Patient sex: M
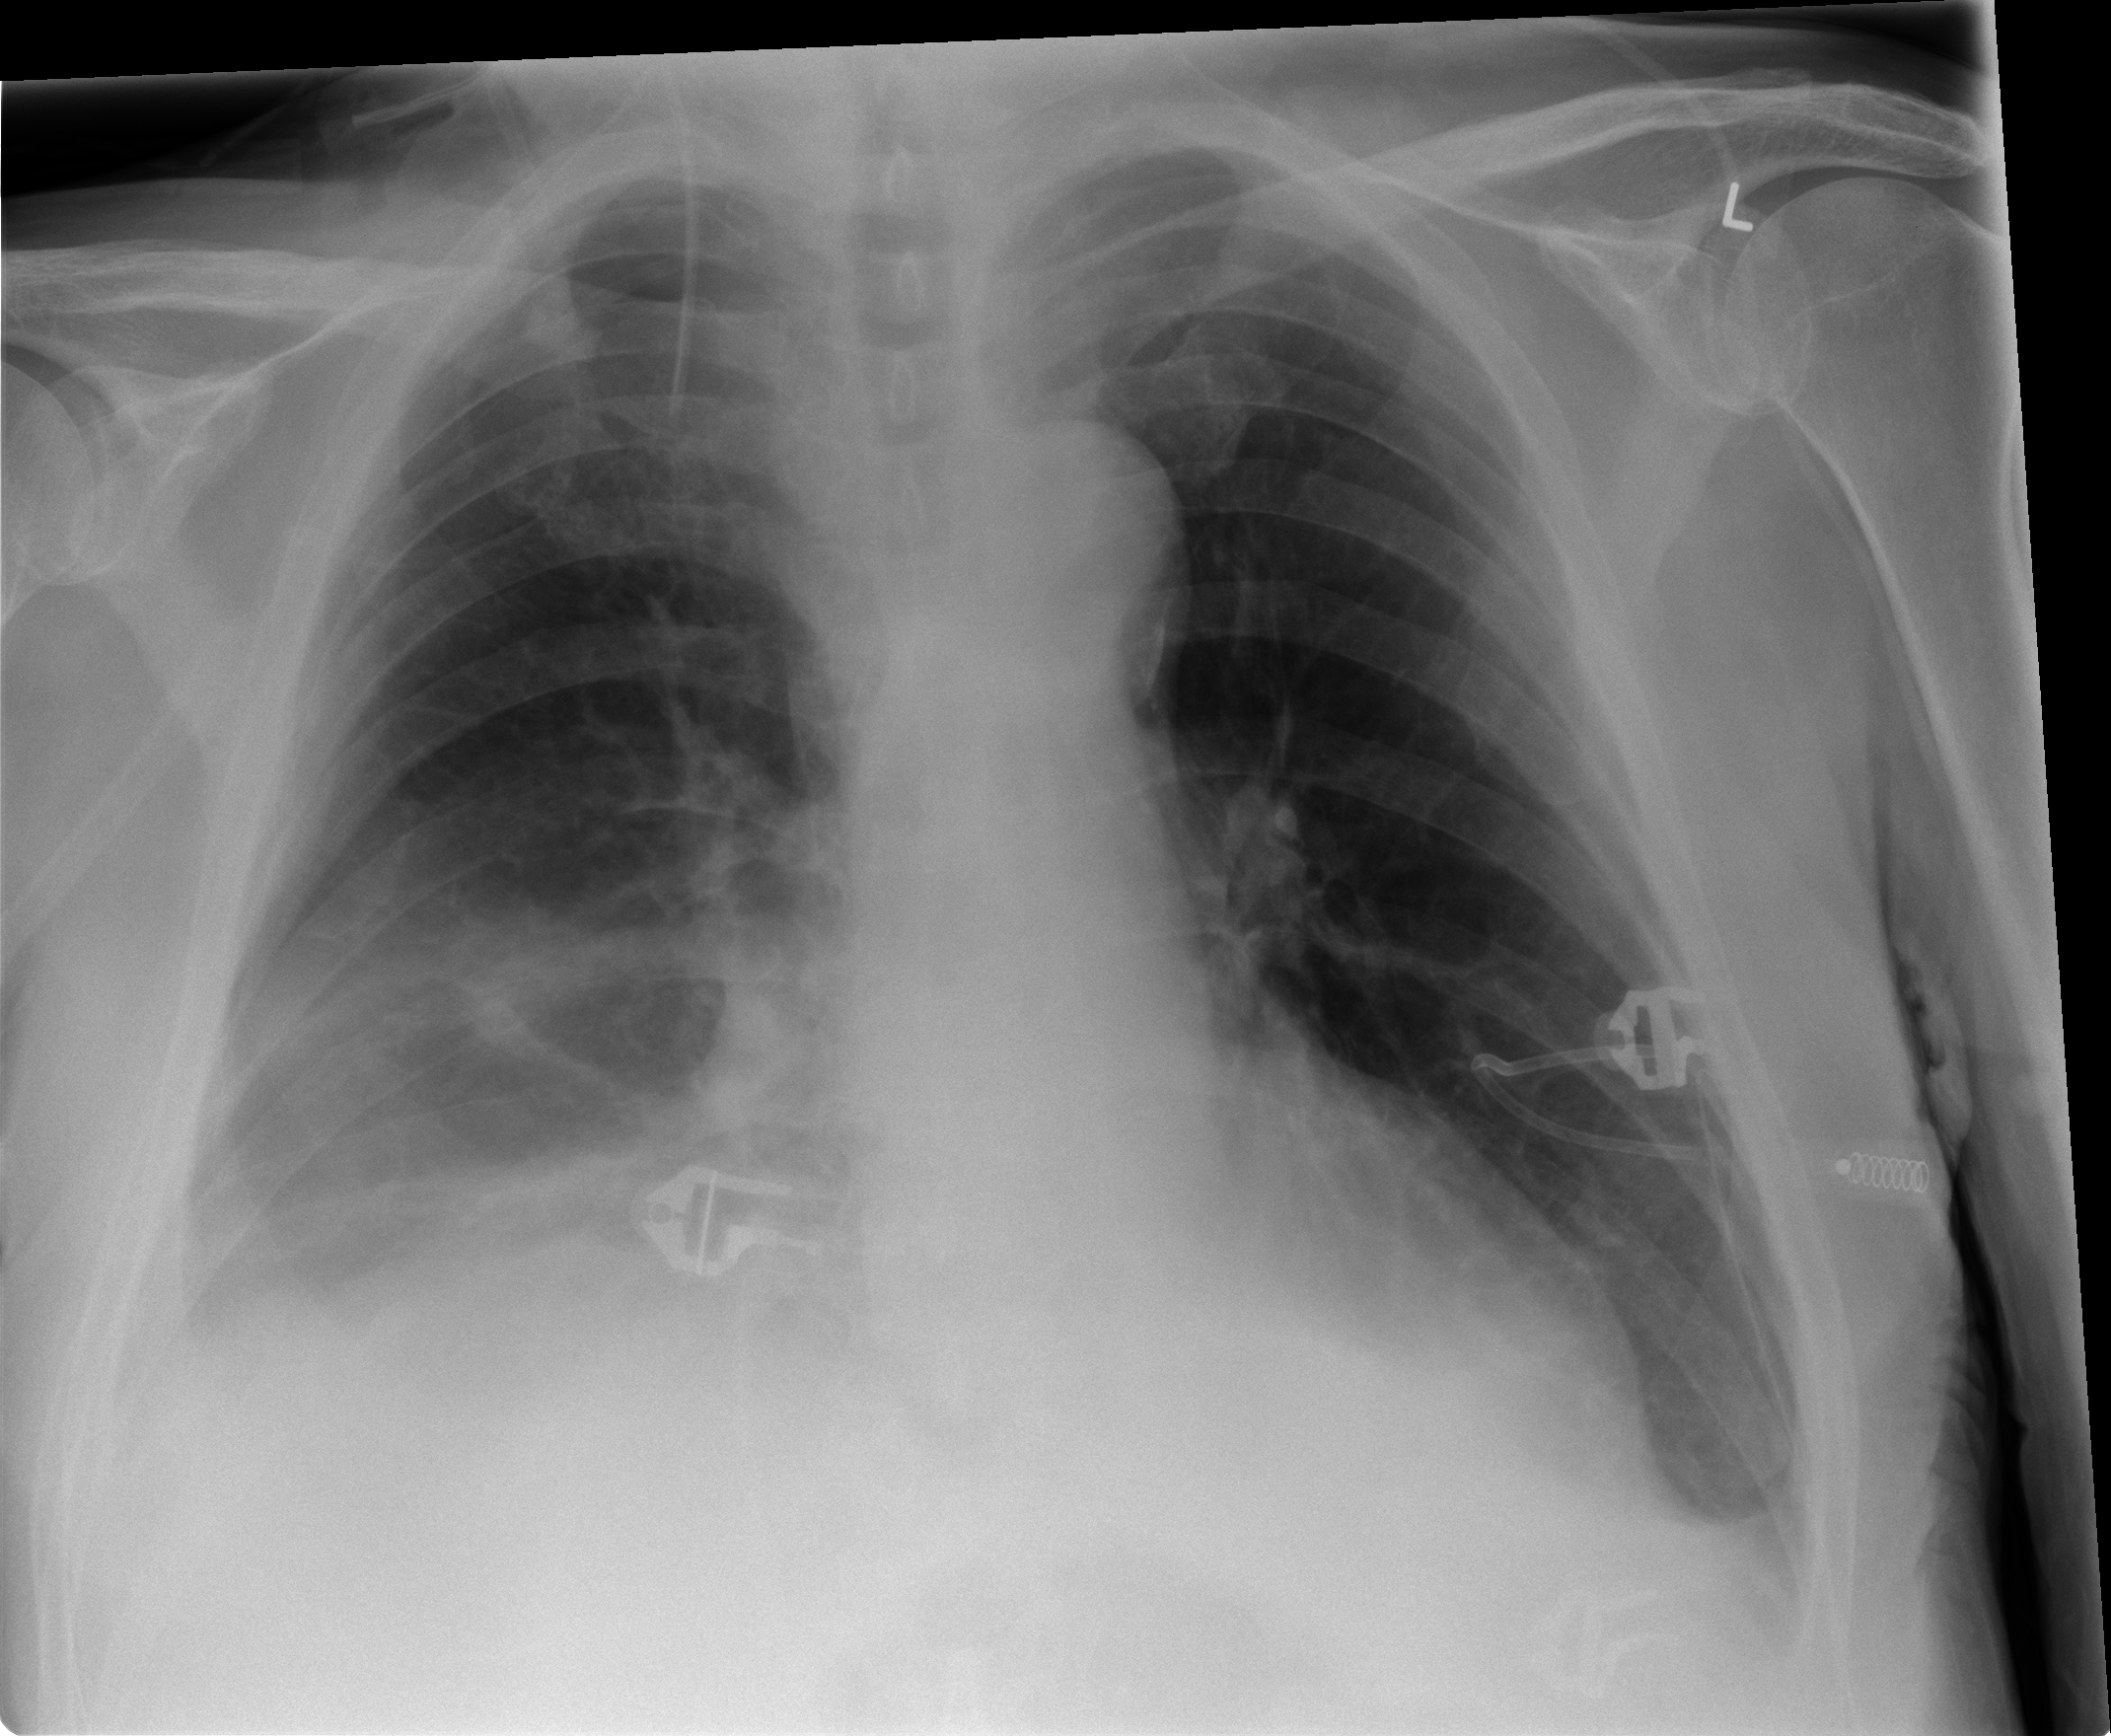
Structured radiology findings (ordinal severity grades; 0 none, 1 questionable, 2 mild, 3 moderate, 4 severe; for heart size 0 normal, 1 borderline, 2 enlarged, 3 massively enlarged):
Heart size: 0
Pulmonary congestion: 0
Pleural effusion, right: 2
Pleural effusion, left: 1
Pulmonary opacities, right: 0
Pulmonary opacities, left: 0
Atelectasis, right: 2
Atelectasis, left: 2